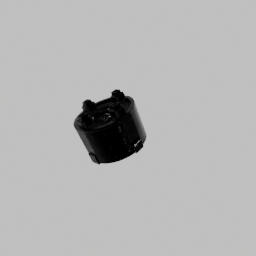
Label: mechanical